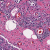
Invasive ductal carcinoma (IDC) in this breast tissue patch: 0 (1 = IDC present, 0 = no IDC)